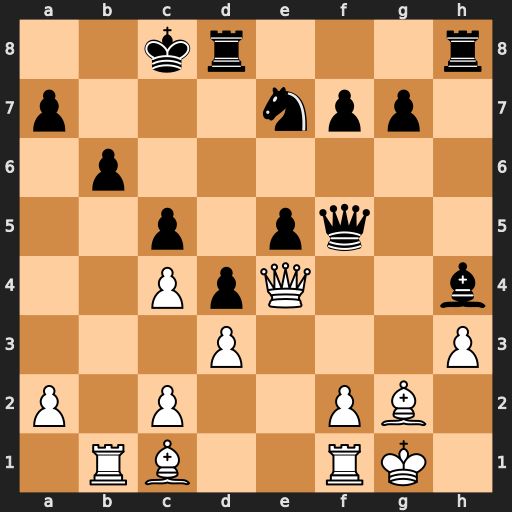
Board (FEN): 2kr3r/p3npp1/1p6/2p1pq2/2PpQ2b/3P3P/P1P2PB1/1RB2RK1
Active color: w
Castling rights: -
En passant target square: -
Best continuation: Qb7#